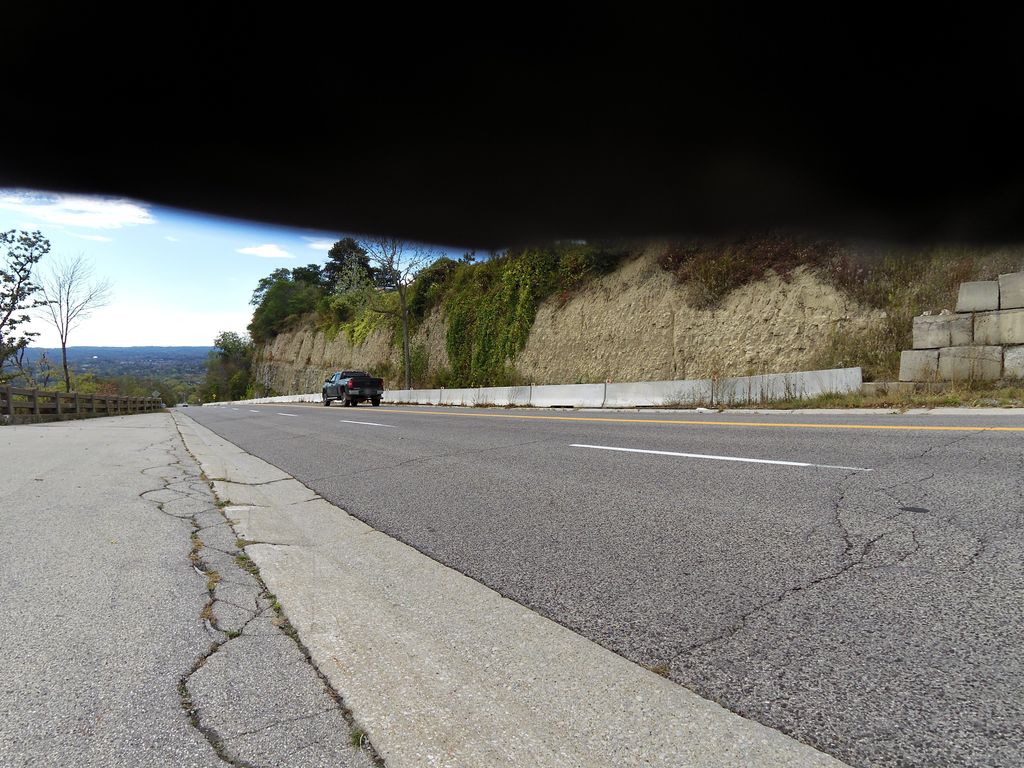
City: hamilton